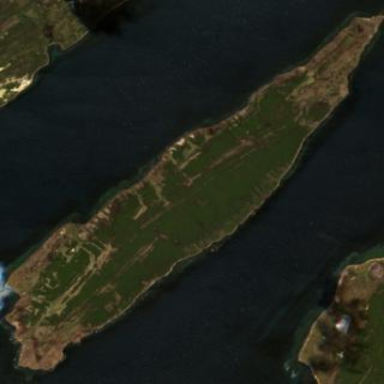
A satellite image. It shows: Island with natural coastline.